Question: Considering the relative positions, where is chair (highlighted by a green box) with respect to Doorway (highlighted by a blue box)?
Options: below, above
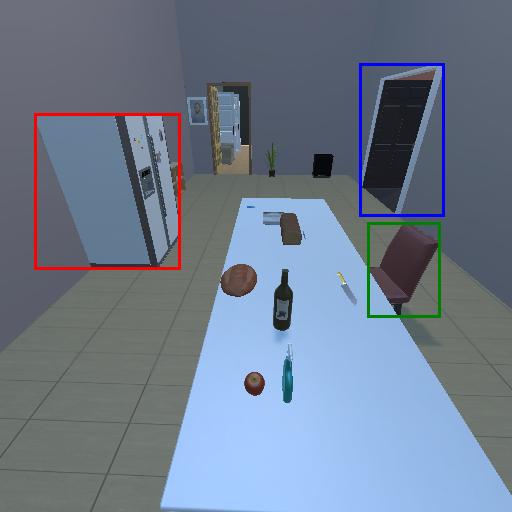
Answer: below